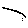
Label: fish